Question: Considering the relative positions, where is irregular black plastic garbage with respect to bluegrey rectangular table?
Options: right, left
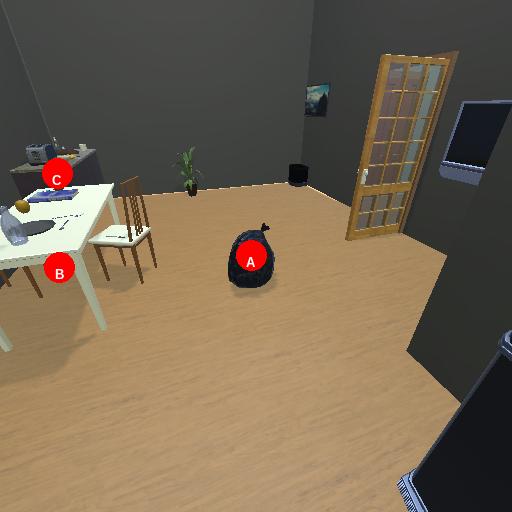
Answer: right